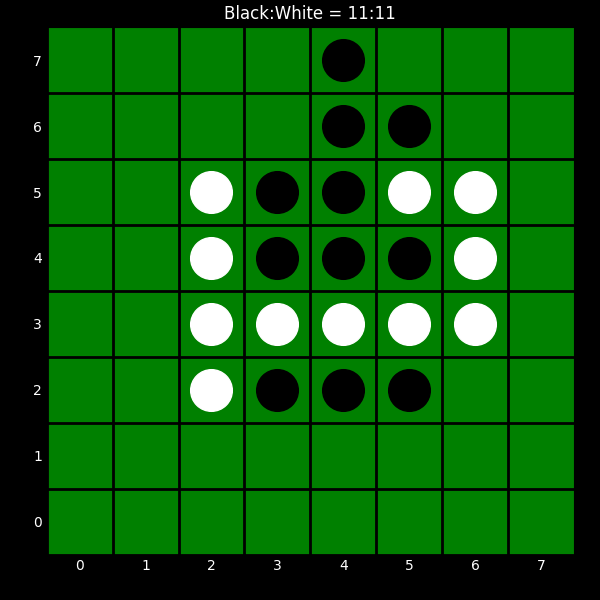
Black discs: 11
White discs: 11